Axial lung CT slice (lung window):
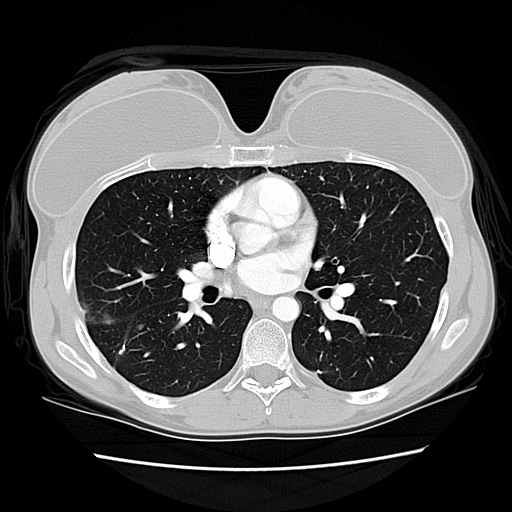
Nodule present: yes
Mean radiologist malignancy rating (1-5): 1.75